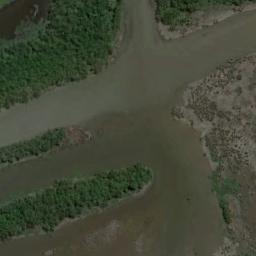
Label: wetland